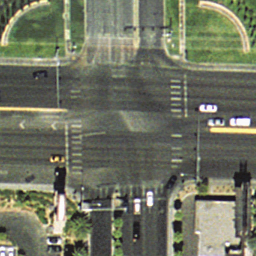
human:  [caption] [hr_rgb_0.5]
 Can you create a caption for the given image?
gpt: An intersection with many cars on the road .

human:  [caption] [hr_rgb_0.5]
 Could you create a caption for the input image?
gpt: A busy intersection with many cars on the road .

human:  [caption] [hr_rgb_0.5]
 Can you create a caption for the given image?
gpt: An intersection with some houses and plants at the corners .

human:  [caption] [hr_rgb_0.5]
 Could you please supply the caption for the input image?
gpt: A busy intersection with some houses and plants at the corners .

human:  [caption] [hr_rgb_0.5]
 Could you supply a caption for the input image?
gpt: An intersection with two roads vertical to each other .